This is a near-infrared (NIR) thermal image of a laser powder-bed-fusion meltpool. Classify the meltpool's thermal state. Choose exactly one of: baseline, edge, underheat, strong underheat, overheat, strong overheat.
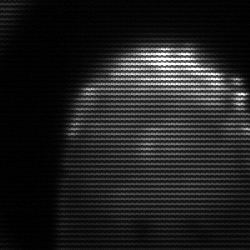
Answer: edge